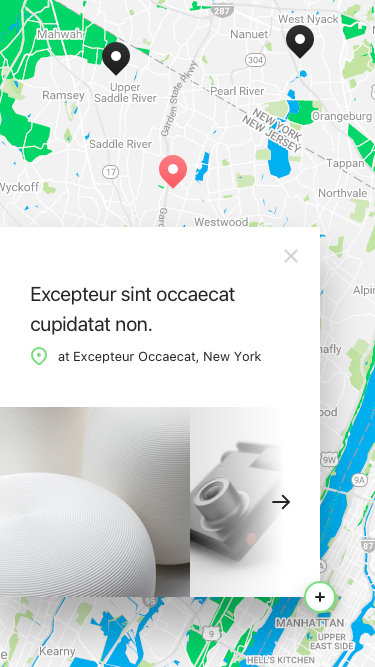
Text in this UI design:
at Excepteur Occaecat, New York
Excepteur sint occaecat cupidatat non.